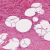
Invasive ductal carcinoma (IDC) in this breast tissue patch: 0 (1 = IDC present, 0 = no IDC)